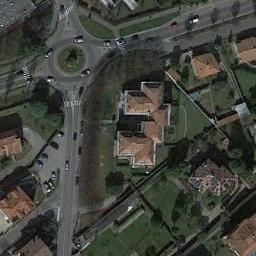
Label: roundabout